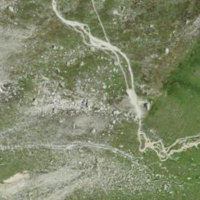
EUNIS habitat code: 48
Species observed at this site:
Coccinella septempunctata